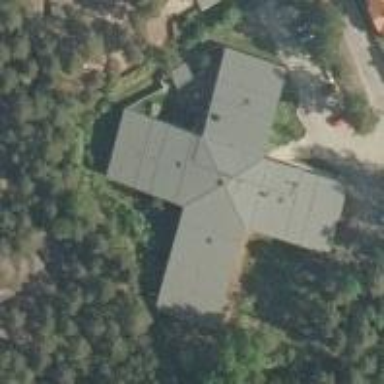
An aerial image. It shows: Public building.